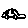
Label: car